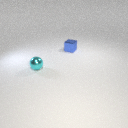
small blue metal cube behind small cyan metal sphere